Interaction volume radius: 10 \u00c5
Interaction volume height: 20 \u00c5
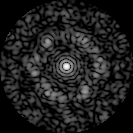
Disorder parameter: 0.7418